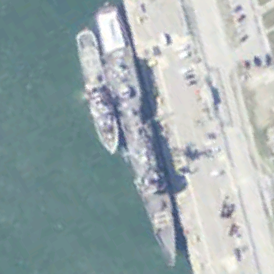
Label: cruiser